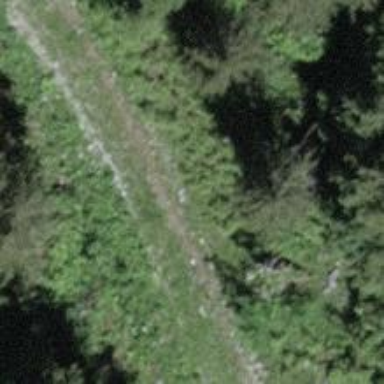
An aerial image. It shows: Well-maintained track road of grade 1.